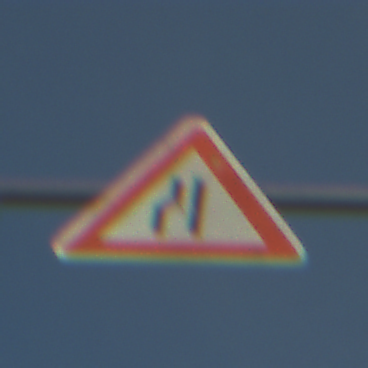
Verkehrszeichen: EinseitigVerengteFahrbahnLinks
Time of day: MorningAfternoon
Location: Outdoor (Suburban)
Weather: PartlyCloudy
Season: NotSpecified
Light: Natural